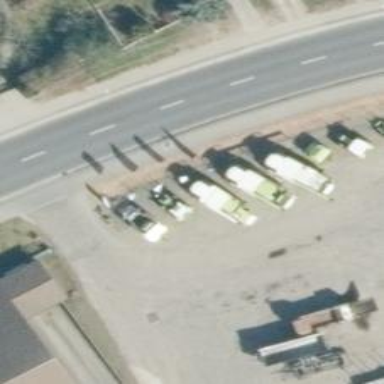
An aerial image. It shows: Car repair shop.